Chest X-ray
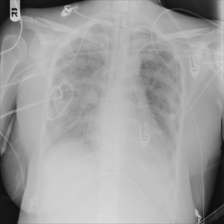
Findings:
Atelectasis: negative
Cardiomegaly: negative
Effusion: negative
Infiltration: negative
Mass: negative
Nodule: negative
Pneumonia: negative
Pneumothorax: negative
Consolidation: negative
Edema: negative
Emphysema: negative
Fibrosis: negative
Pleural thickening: negative
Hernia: negative